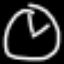
Label: clock